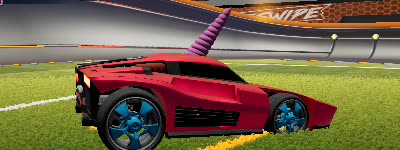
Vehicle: breakout